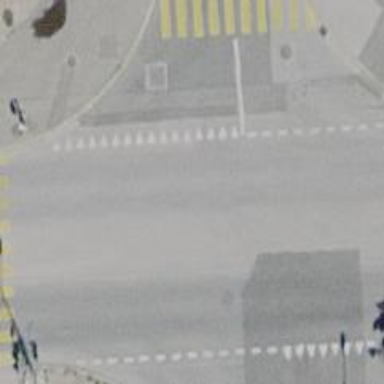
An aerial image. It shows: Primary road with asphalt surface and designated cycle lane.